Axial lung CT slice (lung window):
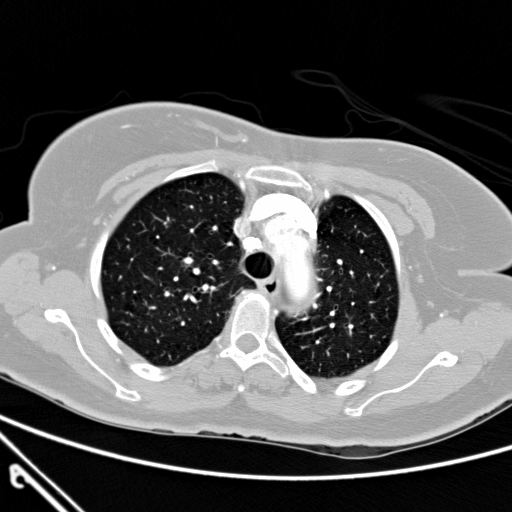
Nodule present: no